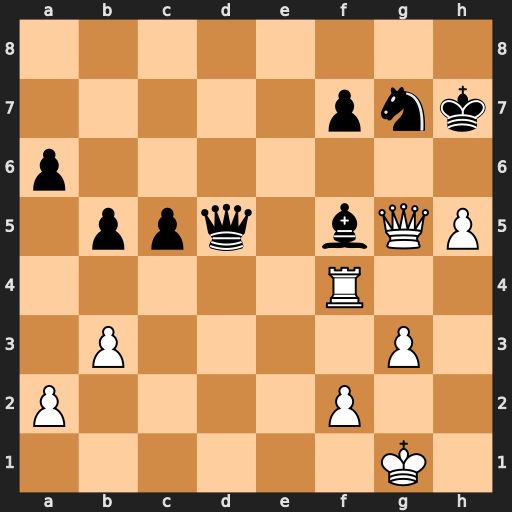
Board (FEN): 8/5pnk/p7/1ppq1bQP/5R2/1P4P1/P4P2/6K1
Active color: w
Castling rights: -
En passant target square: -
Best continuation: h6 Ne6 Qxf5+ Qxf5 Rxf5